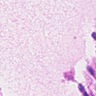
Metastatic tissue present: no